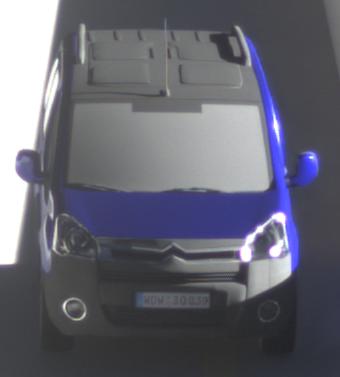
Make: Citroen
Model: Berlingo Kombi VTi 120
Detailed model: Berlingo (II) Kombi
Model produced from: 2009/12
Model produced until: 2012/03
Doors: 5
Color: blue
Road condition: dry road
Daytime: sunrise or sunset
Contrast: high contrast